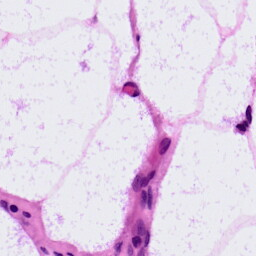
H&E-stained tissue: LymphNode